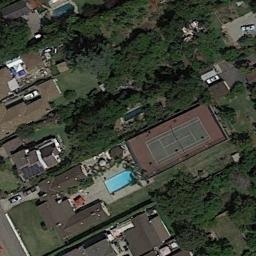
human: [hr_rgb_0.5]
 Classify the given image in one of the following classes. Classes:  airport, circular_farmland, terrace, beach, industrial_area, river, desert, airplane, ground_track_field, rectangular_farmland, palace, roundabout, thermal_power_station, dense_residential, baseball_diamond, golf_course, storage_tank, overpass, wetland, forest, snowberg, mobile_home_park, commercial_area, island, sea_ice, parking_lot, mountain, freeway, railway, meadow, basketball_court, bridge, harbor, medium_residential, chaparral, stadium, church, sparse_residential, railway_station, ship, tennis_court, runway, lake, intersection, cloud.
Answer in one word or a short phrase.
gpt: tennis_court